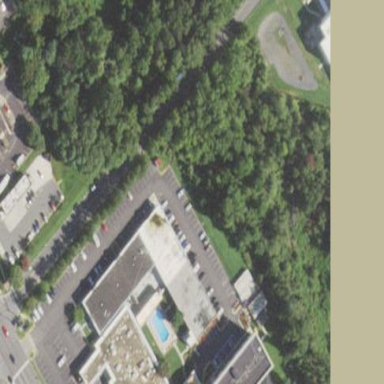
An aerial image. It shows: Hotel building.